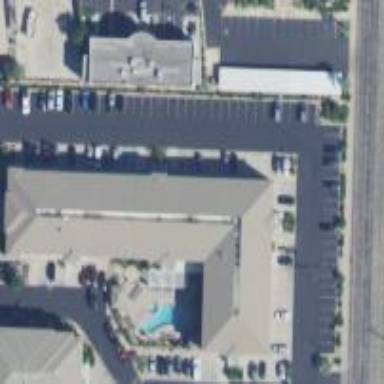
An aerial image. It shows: Hotel building.